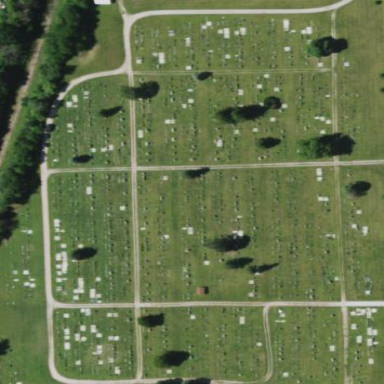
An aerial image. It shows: Cemetery.